【题型】解答题　【知识点】平面几何　【难度】easy
已知：如图, 在梯形 $ABCD$ 中, $AD // BC$, $AB = CD$, 点 $E$ 为 $BC$ 延长线上一点, $\angle ADB = \angle CDE$, 点 $F$ 在 $BD$ 上, 联结 $CF$。

(1) 求证：$AD \cdot DE = AC \cdot DC$；

(2) 如果 $AD \cdot CE = DF \cdot DB$, 求证：四边形 $DFCE$ 为梯形。

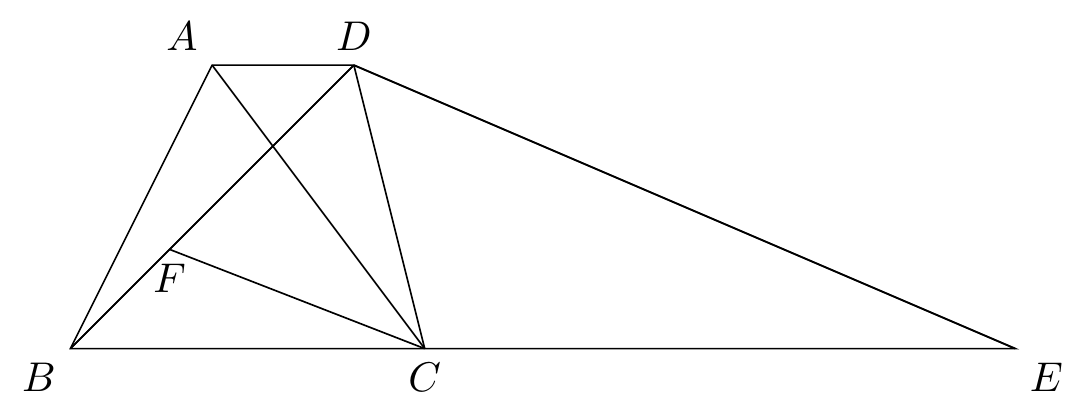
【解答】
解：(1) $\because$ $AD // BC$, $AB = CD$,

$\therefore$ $\angle DAB = \angle ADC$,

$\because$ $\angle ADB = \angle CDE$,

$\therefore$ $\angle DCE = \angle ADC$,

$\therefore$ $\angle DAB = \angle DCE$,

$\because$ $\angle ADB = \angle CDE$,

$\therefore$ $\triangle DAB \sim \triangle DCE$,

$\therefore$ $\frac{AD}{DC} = \frac{DB}{DE}$, 即 $AD \cdot DE = DB \cdot DC$,

$\because$ $AC = DB$,

$\therefore$ $AD \cdot DE = AC \cdot DC$；

(2) $\because$ $\triangle DAB \sim \triangle DCE$,

$\therefore$ $\frac{AD}{DC} = \frac{AB}{CE}$, 即 $AD \cdot CE = AB \cdot DC$,

$\because$ $AD \cdot CE = DF \cdot DB$,

$\therefore$ $AB \cdot DC = DF \cdot DB$,

$\because$ $AB = CD$,

$\therefore$ $CD \cdot CD = DF \cdot DB$, 即 $\frac{DC}{DB} = \frac{DF}{DC}$,

$\because$ $\angle CDF = \angle BDC$,

$\therefore$ $\triangle DBC \sim \triangle DCF$,

$\therefore$ $\angle DBC = \angle DCF$,

$\because$ $AD // BC$,

$\therefore$ $\angle DBC = \angle ADB$,

$\because$ $\angle ADB = \angle EDC$,

$\therefore$ $\angle DCF = \angle EDC$,

$\therefore$ $FC // DE$,

$\therefore$ $FC \neq DE$,

$\therefore$ 四边形 $DFCE$ 为梯形。